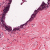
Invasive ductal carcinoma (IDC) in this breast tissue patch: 0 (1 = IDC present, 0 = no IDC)